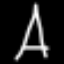
Label: The Eiffel Tower